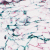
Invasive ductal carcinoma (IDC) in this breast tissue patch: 0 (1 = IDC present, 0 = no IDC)